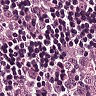
Metastatic tissue present: yes